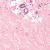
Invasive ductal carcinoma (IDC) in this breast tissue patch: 0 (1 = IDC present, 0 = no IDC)